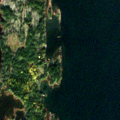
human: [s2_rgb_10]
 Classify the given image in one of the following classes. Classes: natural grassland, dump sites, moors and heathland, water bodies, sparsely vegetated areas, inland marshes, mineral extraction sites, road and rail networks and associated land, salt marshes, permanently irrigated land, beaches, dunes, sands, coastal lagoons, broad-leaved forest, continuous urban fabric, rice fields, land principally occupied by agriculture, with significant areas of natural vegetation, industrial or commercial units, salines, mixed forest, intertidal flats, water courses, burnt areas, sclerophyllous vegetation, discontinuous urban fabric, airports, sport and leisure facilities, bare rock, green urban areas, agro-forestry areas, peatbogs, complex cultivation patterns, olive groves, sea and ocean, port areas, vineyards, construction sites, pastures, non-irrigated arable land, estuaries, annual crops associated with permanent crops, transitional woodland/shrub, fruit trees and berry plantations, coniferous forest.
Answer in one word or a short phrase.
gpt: mixed forest, sea and ocean